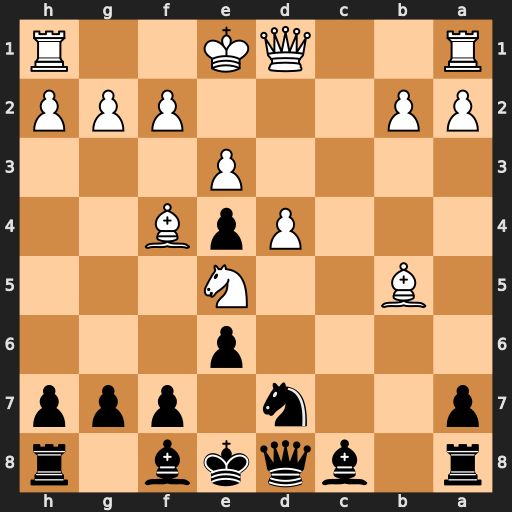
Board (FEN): r1bqkb1r/p2n1ppp/4p3/1B2N3/3PpB2/4P3/PP3PPP/R2QK2R
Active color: b
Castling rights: KQkq
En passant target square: -
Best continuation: Qa5+ Kf1 Qxb5+